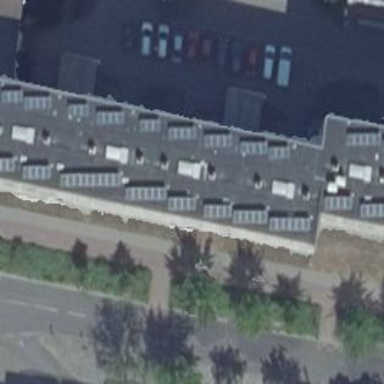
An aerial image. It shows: White apartment building with flat roof made of tar paper that is gray in color.